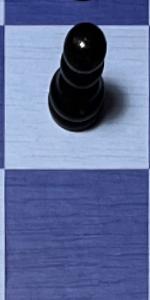
Label: Empty